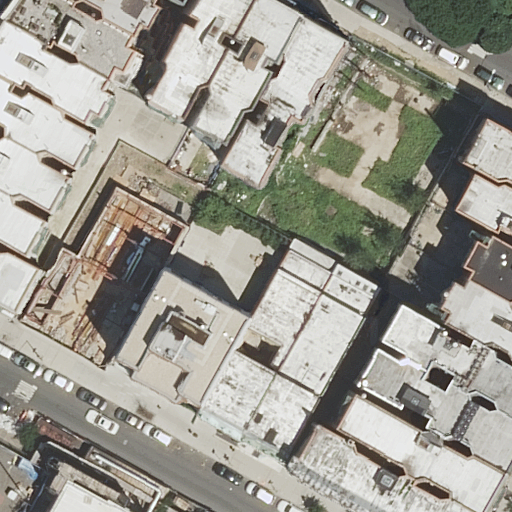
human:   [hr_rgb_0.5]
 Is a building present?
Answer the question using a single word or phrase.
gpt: yes

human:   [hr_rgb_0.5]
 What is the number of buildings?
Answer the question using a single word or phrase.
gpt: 25

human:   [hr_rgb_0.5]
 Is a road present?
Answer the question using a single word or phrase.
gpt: yes

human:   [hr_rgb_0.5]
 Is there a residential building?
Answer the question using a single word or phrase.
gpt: yes

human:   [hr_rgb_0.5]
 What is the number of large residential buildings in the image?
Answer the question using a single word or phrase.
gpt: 1

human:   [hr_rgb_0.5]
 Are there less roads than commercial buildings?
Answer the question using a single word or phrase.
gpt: no

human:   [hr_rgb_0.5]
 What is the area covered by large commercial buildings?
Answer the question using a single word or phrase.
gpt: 0m2

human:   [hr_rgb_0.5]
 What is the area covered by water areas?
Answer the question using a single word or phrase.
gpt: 0m2

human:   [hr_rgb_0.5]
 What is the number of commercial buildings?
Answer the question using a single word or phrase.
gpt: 0

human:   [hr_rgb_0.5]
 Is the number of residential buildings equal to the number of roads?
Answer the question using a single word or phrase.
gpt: no

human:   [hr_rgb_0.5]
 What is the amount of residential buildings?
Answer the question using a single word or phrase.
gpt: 24

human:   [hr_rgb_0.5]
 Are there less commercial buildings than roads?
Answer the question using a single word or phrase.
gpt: yes

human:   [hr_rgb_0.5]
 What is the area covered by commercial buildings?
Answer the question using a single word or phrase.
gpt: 0m2

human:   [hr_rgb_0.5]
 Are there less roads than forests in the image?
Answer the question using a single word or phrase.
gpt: no

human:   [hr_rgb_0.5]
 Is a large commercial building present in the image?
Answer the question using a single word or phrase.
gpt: no

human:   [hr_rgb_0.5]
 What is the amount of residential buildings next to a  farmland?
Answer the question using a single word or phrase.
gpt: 0

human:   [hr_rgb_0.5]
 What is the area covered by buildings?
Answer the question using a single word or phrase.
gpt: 5244m2

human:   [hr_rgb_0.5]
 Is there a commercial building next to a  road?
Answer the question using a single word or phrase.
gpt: no

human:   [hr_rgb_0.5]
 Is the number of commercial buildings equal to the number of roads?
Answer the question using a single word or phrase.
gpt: no

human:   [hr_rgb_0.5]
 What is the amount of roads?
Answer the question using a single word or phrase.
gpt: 2

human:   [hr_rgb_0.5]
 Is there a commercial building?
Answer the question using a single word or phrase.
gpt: no

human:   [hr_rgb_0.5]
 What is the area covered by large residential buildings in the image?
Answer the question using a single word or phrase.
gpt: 558m2

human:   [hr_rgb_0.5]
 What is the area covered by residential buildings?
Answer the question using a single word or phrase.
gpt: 4508m2

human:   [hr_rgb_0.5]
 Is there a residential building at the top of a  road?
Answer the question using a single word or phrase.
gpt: yes

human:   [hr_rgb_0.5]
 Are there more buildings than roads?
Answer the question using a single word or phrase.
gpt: yes

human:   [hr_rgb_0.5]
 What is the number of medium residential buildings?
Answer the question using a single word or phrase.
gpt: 15

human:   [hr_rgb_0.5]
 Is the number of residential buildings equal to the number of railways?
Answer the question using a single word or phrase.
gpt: no

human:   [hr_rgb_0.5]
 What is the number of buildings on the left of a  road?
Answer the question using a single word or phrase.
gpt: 17

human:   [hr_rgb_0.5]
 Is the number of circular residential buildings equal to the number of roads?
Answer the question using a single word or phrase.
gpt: no

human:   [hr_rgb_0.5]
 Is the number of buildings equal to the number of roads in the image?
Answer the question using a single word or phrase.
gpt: no

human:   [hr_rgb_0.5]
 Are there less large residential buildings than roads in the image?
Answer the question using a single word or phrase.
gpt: yes

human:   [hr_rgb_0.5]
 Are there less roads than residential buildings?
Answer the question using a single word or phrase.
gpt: yes

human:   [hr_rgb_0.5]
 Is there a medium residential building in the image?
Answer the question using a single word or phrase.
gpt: yes

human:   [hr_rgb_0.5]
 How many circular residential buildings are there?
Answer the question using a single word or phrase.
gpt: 0

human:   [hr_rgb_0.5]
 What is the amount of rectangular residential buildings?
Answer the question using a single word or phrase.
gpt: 8

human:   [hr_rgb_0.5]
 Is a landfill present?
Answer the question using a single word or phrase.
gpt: no

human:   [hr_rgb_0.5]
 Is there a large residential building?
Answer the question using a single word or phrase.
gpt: yes

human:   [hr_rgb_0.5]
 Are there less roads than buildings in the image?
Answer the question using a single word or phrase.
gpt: yes

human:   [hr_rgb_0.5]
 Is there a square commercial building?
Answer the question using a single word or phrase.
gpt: no

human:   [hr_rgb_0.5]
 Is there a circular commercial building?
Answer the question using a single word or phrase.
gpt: no

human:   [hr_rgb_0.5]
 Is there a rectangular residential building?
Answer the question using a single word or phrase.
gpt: yes

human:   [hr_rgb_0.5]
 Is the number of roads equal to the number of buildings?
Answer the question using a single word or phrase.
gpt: no

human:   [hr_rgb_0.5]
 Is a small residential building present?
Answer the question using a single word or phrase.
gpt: yes

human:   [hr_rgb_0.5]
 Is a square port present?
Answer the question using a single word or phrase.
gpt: no

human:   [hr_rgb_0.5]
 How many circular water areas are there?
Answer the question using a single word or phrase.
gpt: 0

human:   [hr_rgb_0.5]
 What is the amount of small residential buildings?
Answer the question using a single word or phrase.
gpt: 8

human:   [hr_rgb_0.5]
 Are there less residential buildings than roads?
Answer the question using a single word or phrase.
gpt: no

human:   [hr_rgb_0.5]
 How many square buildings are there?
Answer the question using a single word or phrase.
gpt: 0

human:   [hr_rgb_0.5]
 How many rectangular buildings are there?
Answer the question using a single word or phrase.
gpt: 9

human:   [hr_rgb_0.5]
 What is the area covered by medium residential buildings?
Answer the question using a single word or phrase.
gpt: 3530m2

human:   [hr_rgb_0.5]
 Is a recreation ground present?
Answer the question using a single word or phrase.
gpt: no

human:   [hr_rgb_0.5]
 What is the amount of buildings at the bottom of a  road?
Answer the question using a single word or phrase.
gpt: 18

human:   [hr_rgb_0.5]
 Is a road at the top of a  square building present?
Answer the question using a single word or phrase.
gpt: no

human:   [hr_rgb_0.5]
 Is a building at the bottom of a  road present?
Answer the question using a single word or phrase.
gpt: yes

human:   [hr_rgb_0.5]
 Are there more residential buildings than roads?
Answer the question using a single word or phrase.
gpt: yes

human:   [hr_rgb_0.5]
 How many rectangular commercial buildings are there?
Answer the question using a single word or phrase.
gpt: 0

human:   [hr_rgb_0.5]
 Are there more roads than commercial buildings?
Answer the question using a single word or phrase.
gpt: yes

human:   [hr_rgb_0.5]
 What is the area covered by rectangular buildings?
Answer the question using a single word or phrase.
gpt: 1689m2

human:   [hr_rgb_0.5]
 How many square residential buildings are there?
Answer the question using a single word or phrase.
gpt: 0

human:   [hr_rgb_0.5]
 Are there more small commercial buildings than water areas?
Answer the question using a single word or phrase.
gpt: no

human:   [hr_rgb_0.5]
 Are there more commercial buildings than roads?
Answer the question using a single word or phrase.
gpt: no

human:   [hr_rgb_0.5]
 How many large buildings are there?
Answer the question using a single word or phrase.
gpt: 2

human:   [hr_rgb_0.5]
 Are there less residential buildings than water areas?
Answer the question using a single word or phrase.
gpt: no

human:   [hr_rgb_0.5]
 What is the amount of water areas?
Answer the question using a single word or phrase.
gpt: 0